Question: I have a WPF DataGrid and want to set the focus to the first item so that the user can navigate with the keyboard in the list of items, when the dialogue is opened the first time. With datagrid.Focus ( ); I can set the focus to the DataGrid, but this is apparently not the keyboard focus, because when I press the arrow down key, I cannot navigate in the DataGrid. The focus jump to the textbox "Description" but that is not what I want (see picture).

How can I set the focus and the keyboard focus in a correct way to the DataGrid? Thank for your help.
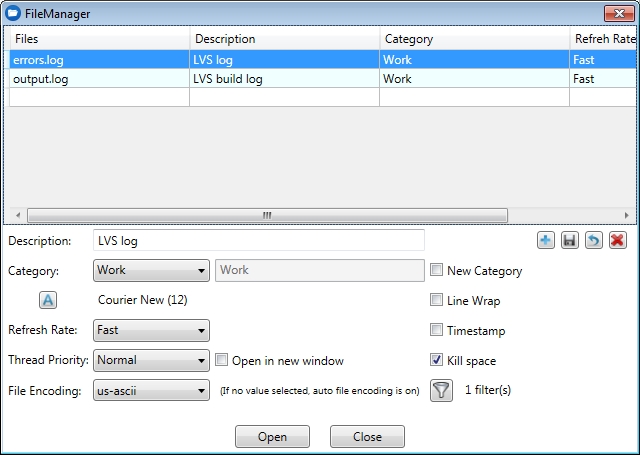
Answer: Ok, I found a solution. This works for me
'''
Keyboard.Focus (GetDataGridCell (dataGridFiles.SelectedCells[0]));
private System.Windows.Controls.DataGridCell GetDataGridCell (System.Windows.Controls.DataGridCellInfo cellInfo)
{
var cellContent = cellInfo.Column.GetCellContent (cellInfo.Item);
if (cellContent != null)
return ((System.Windows.Controls.DataGridCell) cellContent.Parent);
return (null);
}
'''
Now, I got the right focus and can navigate with keyboard.